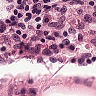
Metastatic tissue present: no